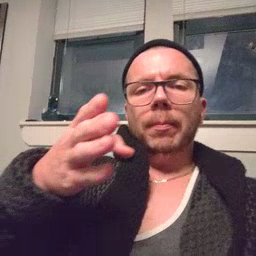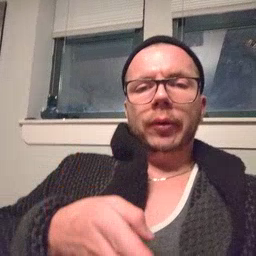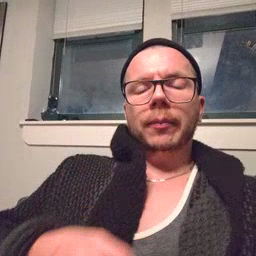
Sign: person